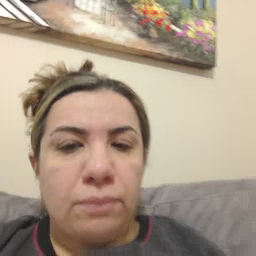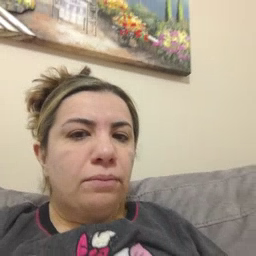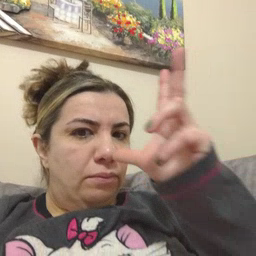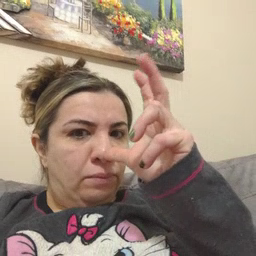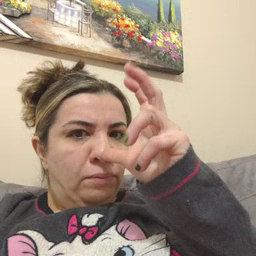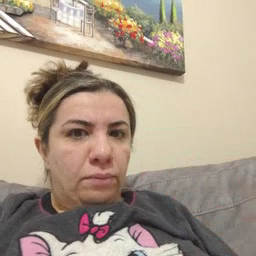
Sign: bug